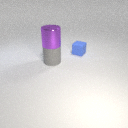
large gray rubber cylinder in front of small blue rubber cube